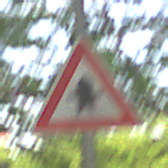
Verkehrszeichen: Vorfahrt
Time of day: MorningAfternoon
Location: Outdoor (RoadRail)
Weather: Clear
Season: NotSpecified
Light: Natural